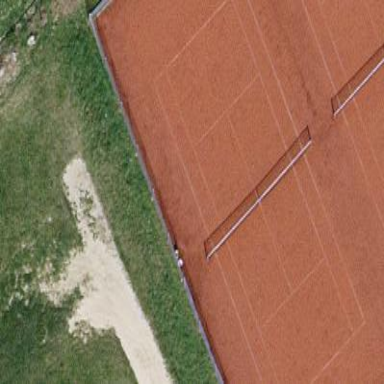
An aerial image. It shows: Tennis court in leisure pitch.